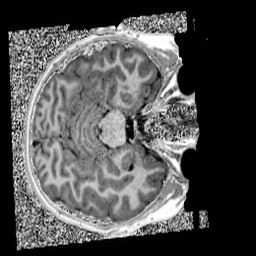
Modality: UNIT1
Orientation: axial
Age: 12
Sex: male
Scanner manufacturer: siemens
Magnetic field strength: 3 T
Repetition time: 4 s
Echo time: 0.00299 s